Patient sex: F
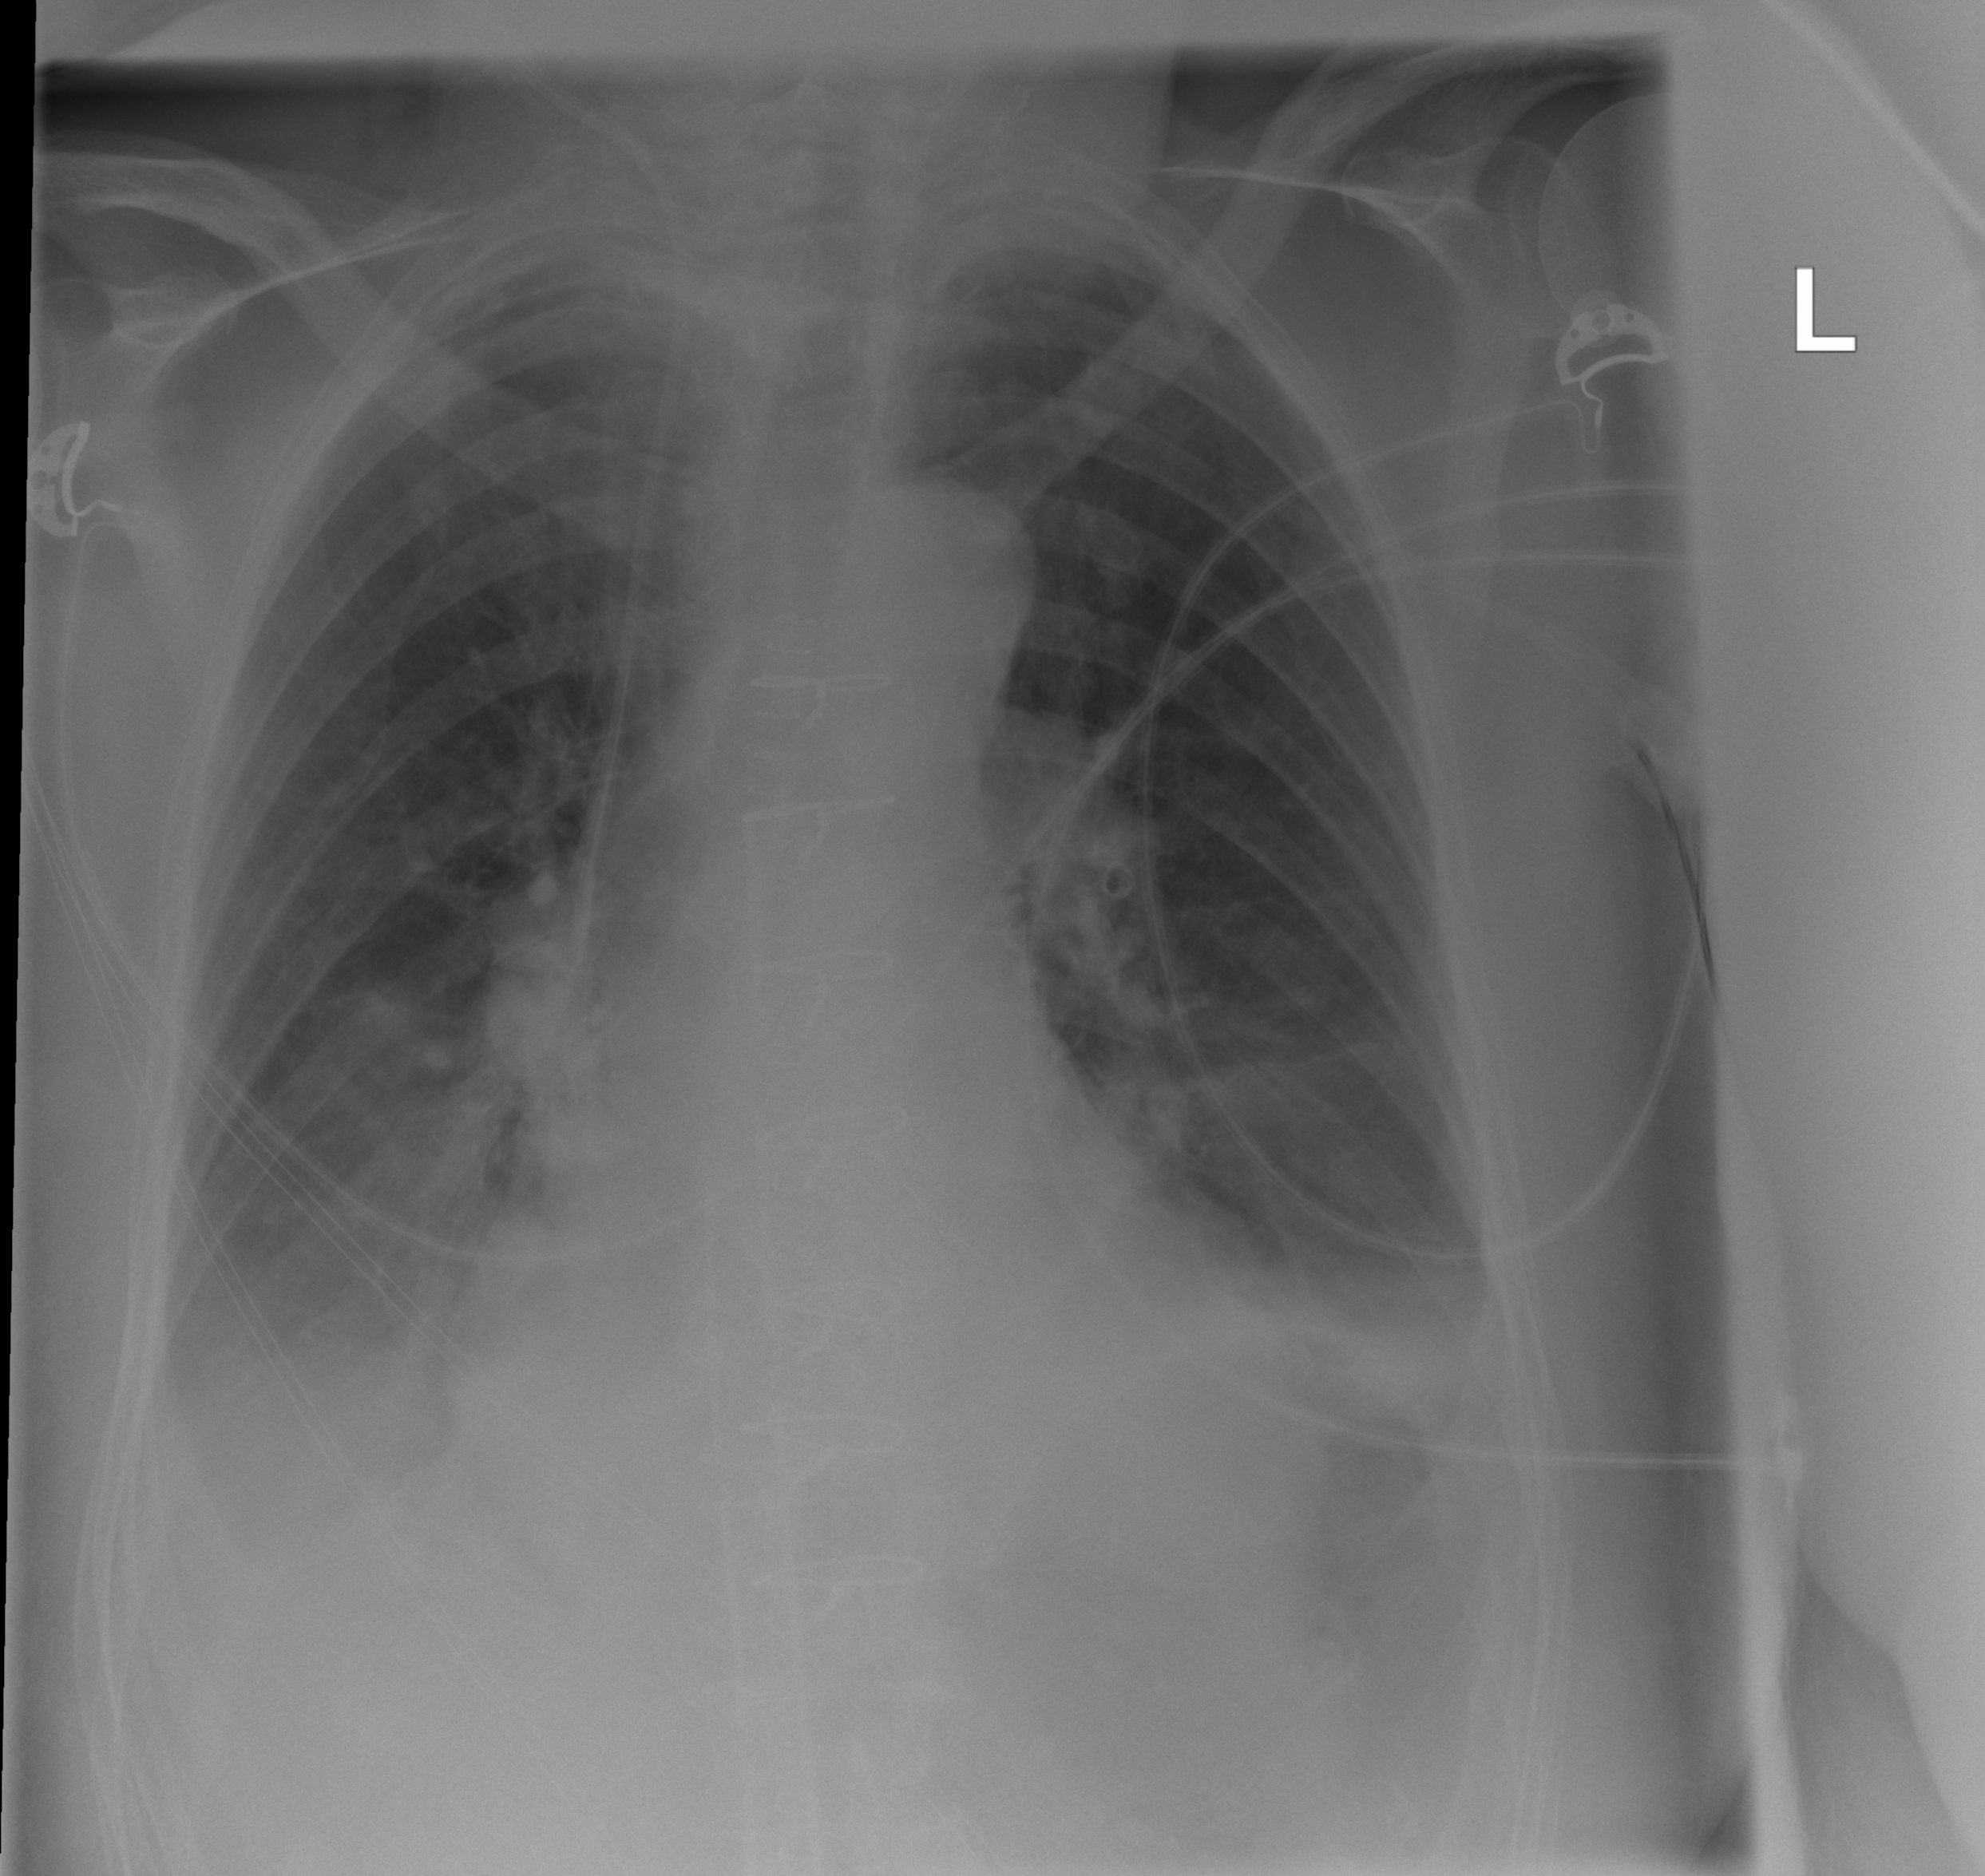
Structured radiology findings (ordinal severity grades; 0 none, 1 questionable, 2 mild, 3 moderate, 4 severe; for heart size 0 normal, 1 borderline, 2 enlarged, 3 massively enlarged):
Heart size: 0
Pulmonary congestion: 0
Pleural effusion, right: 2
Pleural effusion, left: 2
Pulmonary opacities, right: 1
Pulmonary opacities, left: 0
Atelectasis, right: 2
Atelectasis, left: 2